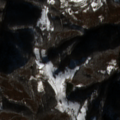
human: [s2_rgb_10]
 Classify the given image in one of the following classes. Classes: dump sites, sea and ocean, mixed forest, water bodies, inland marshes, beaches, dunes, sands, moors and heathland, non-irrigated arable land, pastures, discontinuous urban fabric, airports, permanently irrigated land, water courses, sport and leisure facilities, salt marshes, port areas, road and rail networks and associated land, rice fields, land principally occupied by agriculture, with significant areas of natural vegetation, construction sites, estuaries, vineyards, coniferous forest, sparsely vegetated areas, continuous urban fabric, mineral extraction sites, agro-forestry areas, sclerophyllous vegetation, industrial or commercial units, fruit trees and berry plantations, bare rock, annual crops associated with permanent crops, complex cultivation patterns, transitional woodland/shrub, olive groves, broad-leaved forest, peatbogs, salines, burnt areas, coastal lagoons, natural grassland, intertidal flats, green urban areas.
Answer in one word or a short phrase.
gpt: land principally occupied by agriculture, with significant areas of natural vegetation, broad-leaved forest